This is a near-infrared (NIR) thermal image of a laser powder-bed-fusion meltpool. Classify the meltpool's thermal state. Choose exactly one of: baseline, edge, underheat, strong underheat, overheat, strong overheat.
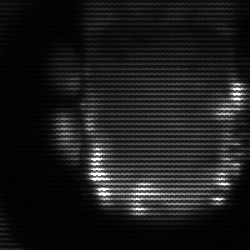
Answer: baseline